Field crop: tomato
Growth stage: 2
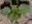
Species: solanum